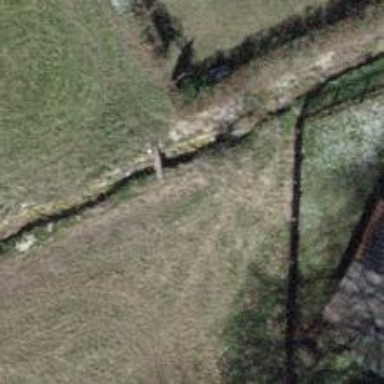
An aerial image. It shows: Ditch in the surroundings.